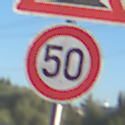
Verkehrszeichen: Geschwindigkeit50
Zusatzzeichen oben: Gefaelle10
Umgebung: Outdoor, Urban
Tageszeit: MorningAfternoon
Wetter: Clear
Licht: Natural
Jahreszeit: NotSpecified
Kontrast: HighContrast